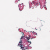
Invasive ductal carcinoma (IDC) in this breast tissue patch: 0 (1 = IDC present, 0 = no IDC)